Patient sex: M
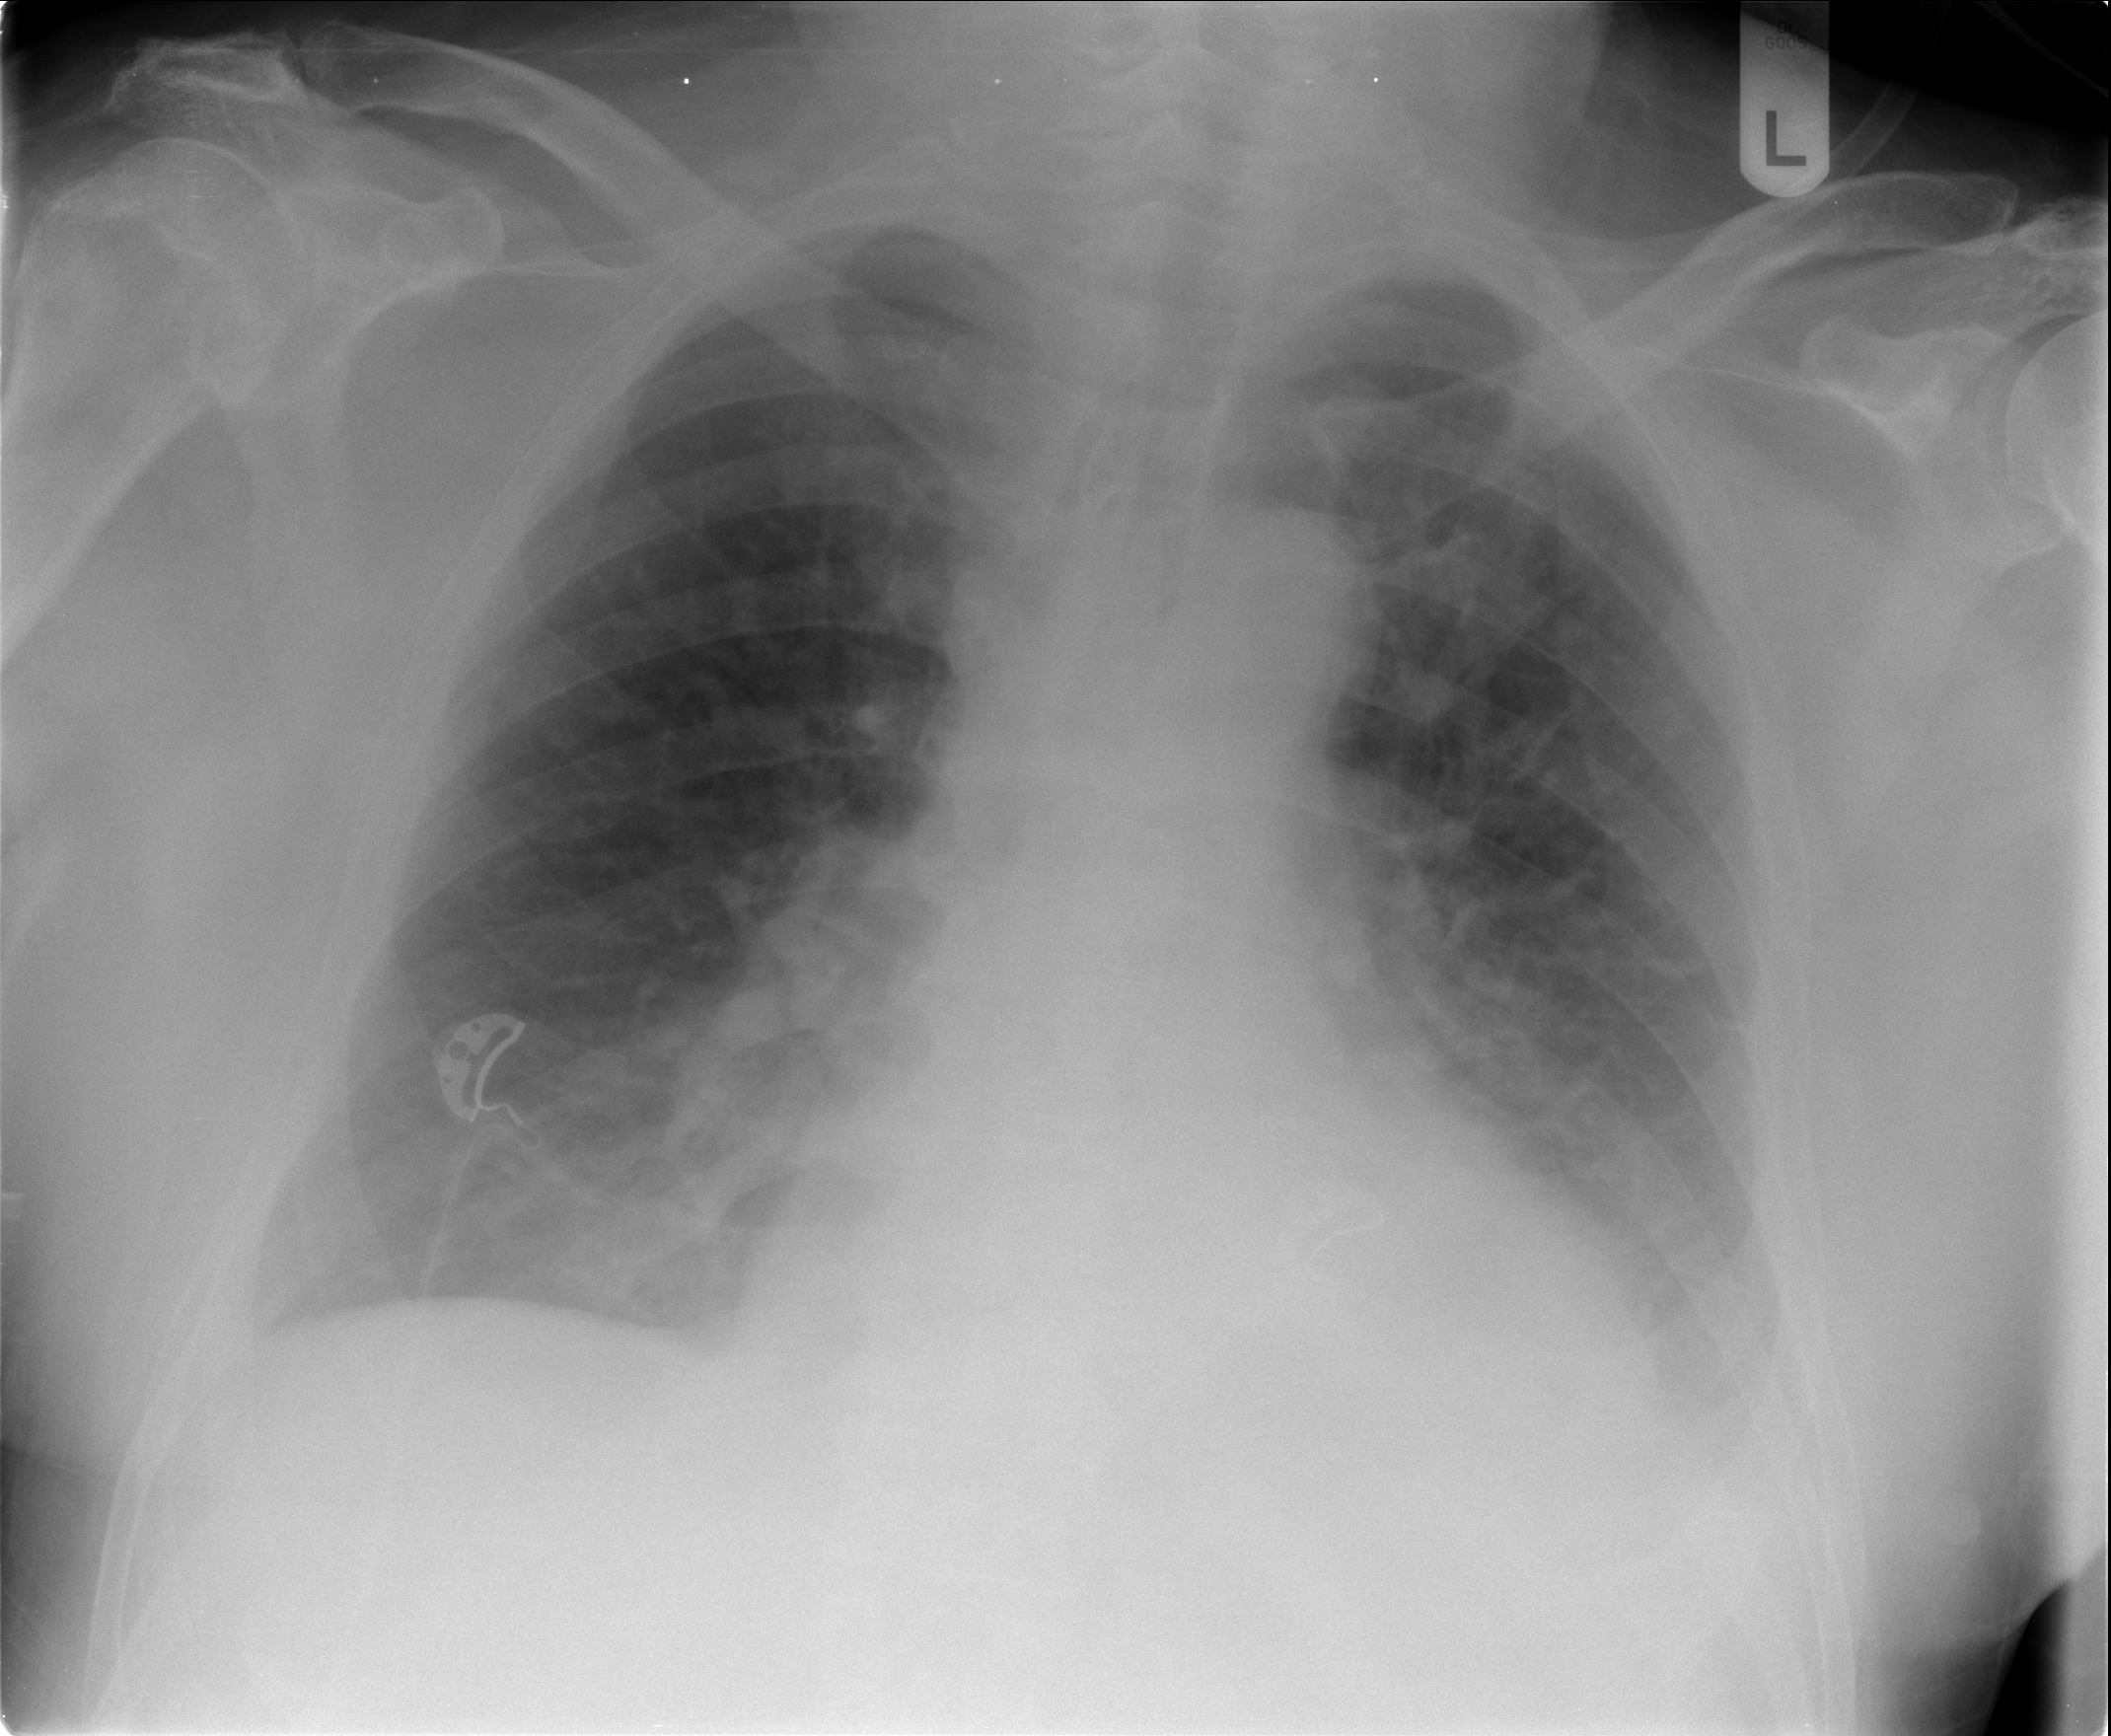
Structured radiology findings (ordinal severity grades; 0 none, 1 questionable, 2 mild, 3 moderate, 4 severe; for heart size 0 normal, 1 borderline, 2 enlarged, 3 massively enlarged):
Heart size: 1
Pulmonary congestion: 0
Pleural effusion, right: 0
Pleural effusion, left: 1
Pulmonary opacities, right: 2
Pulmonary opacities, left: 0
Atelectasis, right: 1
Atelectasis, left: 1